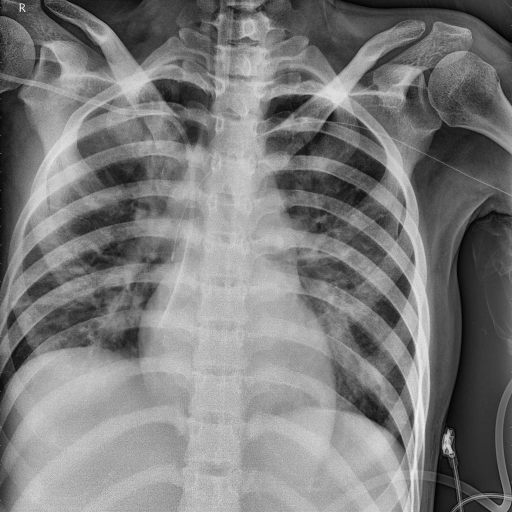
Finding: PNEUMONIA